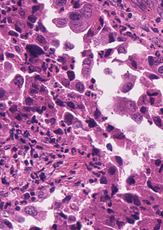
Tumor epithelial tissue: yes
Tumor-associated stroma tissue: yes
Normal tissue: no